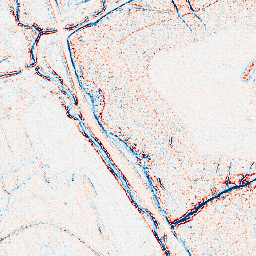
Category: edge_preserving
Decomposition family: bilateral
Decomposition parameters: d: 5
sigma_color: 50
sigma_space: 100
Upsampling method: area
Upsampling parameters: scale: 2
Upsampling scale: 2